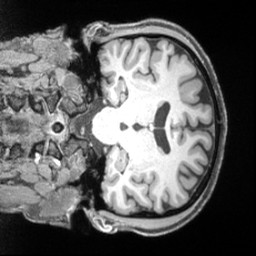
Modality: T1w
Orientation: coronal
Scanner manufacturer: siemens
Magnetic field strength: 3 T
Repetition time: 2.55 s